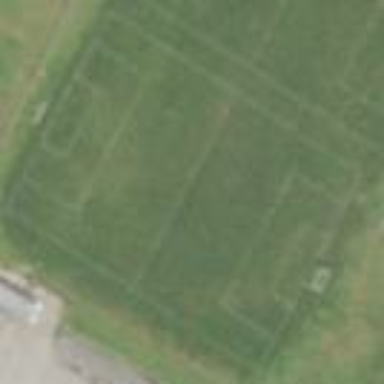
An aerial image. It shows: Soccer pitch for outdoor sports and leisure activities.